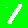
Digit: 1